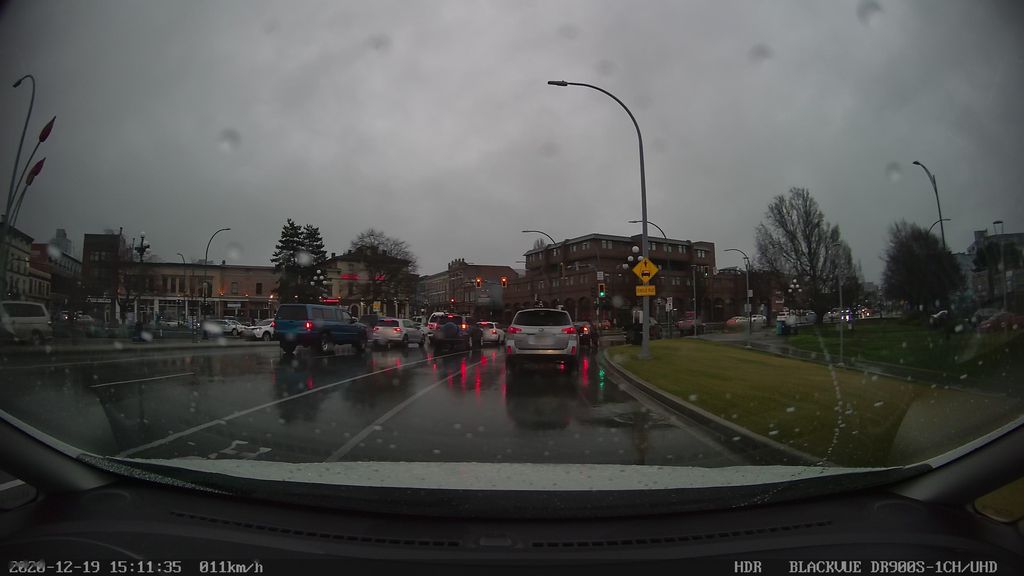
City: victoria